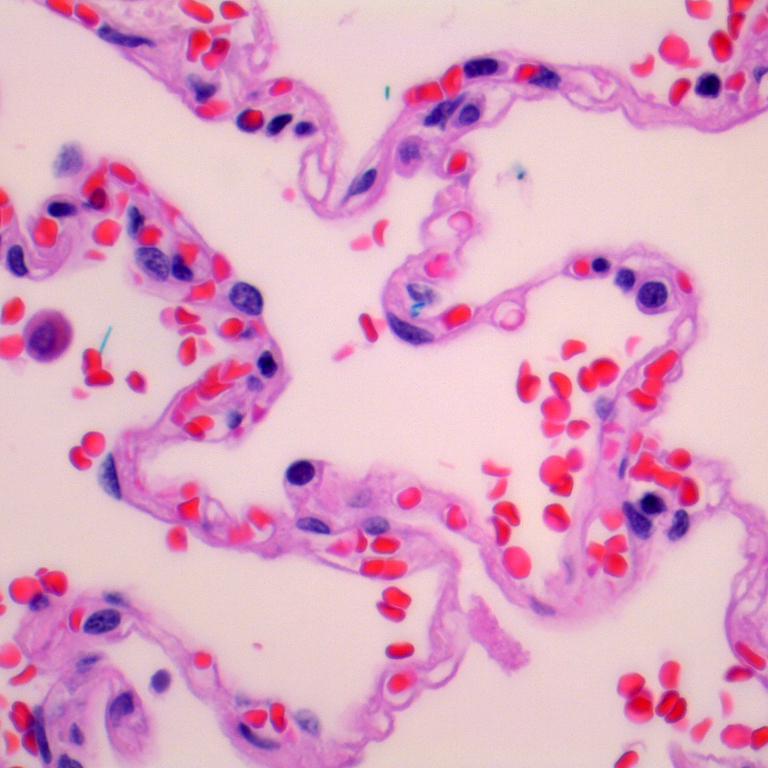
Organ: lung
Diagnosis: benign